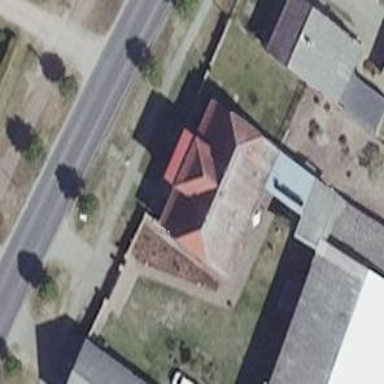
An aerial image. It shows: Building featuring apartments with half-hipped roof.